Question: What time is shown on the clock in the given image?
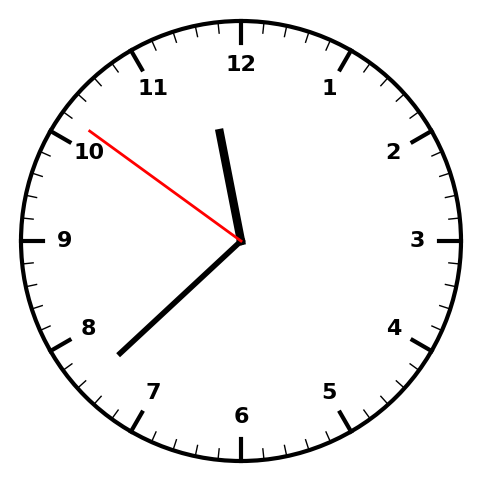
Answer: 11:37:51